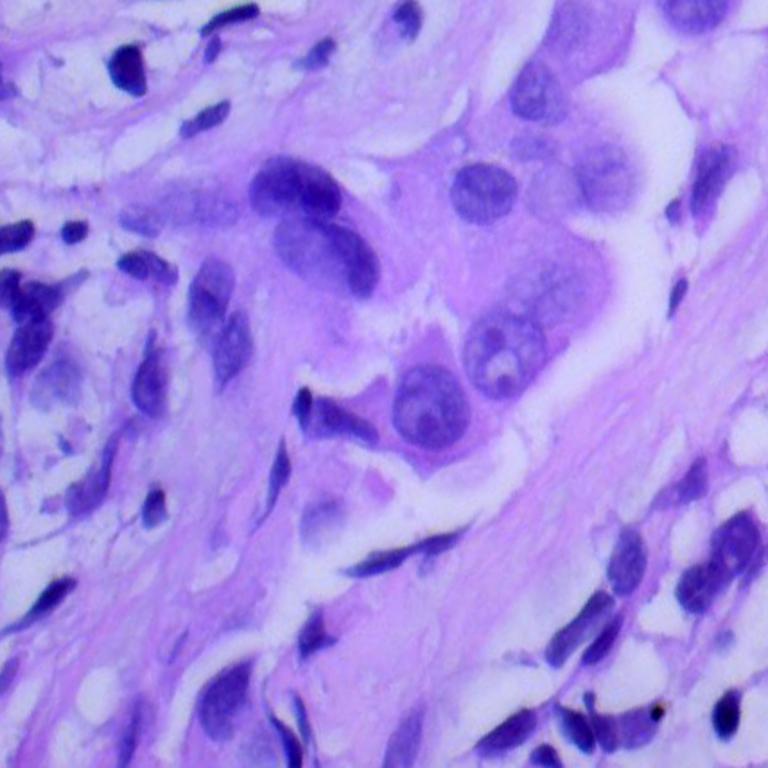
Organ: lung
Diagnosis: adenocarcinomas